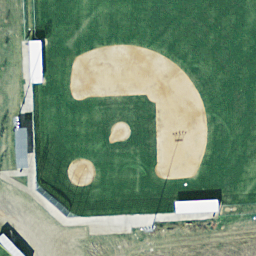
Label: baseball diamond